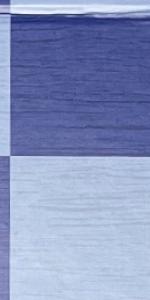
Label: Empty